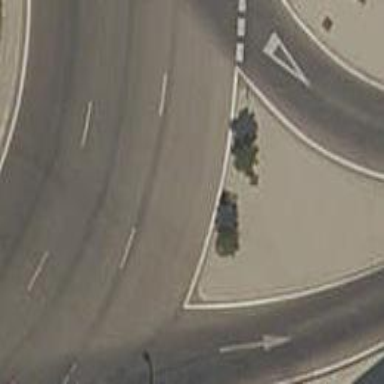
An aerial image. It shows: Residential road with asphalt surface leading up to roundabout.